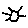
Label: sun